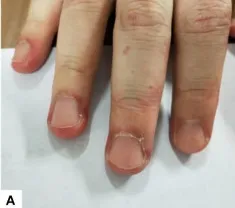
(A-C) Erythema around the nail and insignificant Gottron's signs can be seen on the patient's hands.
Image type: medical_photograph (skin_photograph)